Field crop: maize
Growth stage: 2
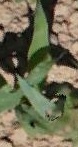
Species: maize